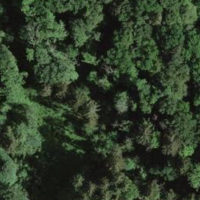
EUNIS habitat code: 44
Species observed at this site:
Lamium galeobdolon
Ajuga reptans